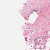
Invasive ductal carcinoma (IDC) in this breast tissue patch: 1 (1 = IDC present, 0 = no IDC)